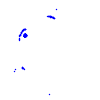
Particle: electron